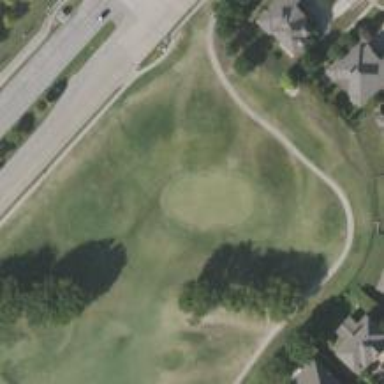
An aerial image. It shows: View of golf hole.